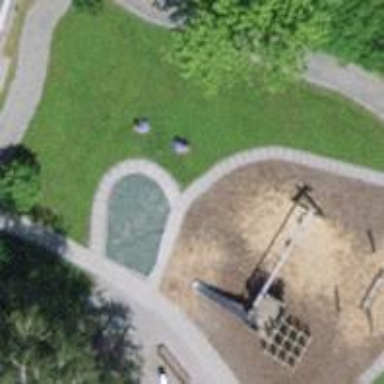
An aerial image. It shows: Springy playground with motorcycle theme.